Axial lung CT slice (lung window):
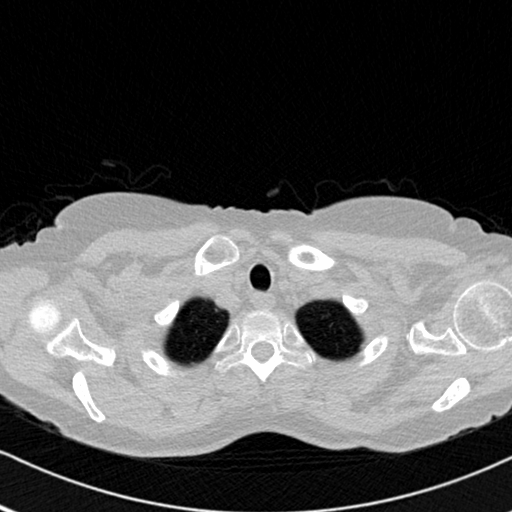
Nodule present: no